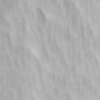
Label: not_dusty